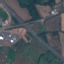
Label: Highway